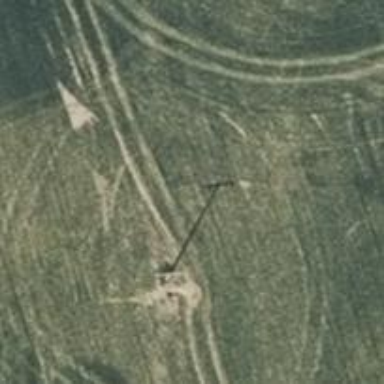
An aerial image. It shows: Power pole.